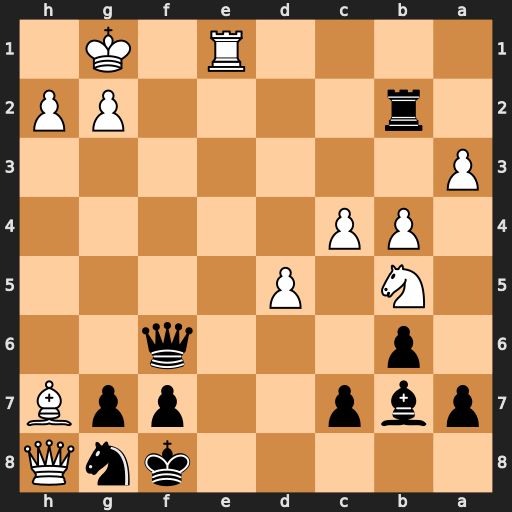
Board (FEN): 5knQ/pbp2ppB/1p3q2/1N1P4/1PP5/P7/1r4PP/4R1K1
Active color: b
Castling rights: -
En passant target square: -
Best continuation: Qf2+ Kh1 Qxe1#